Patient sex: M
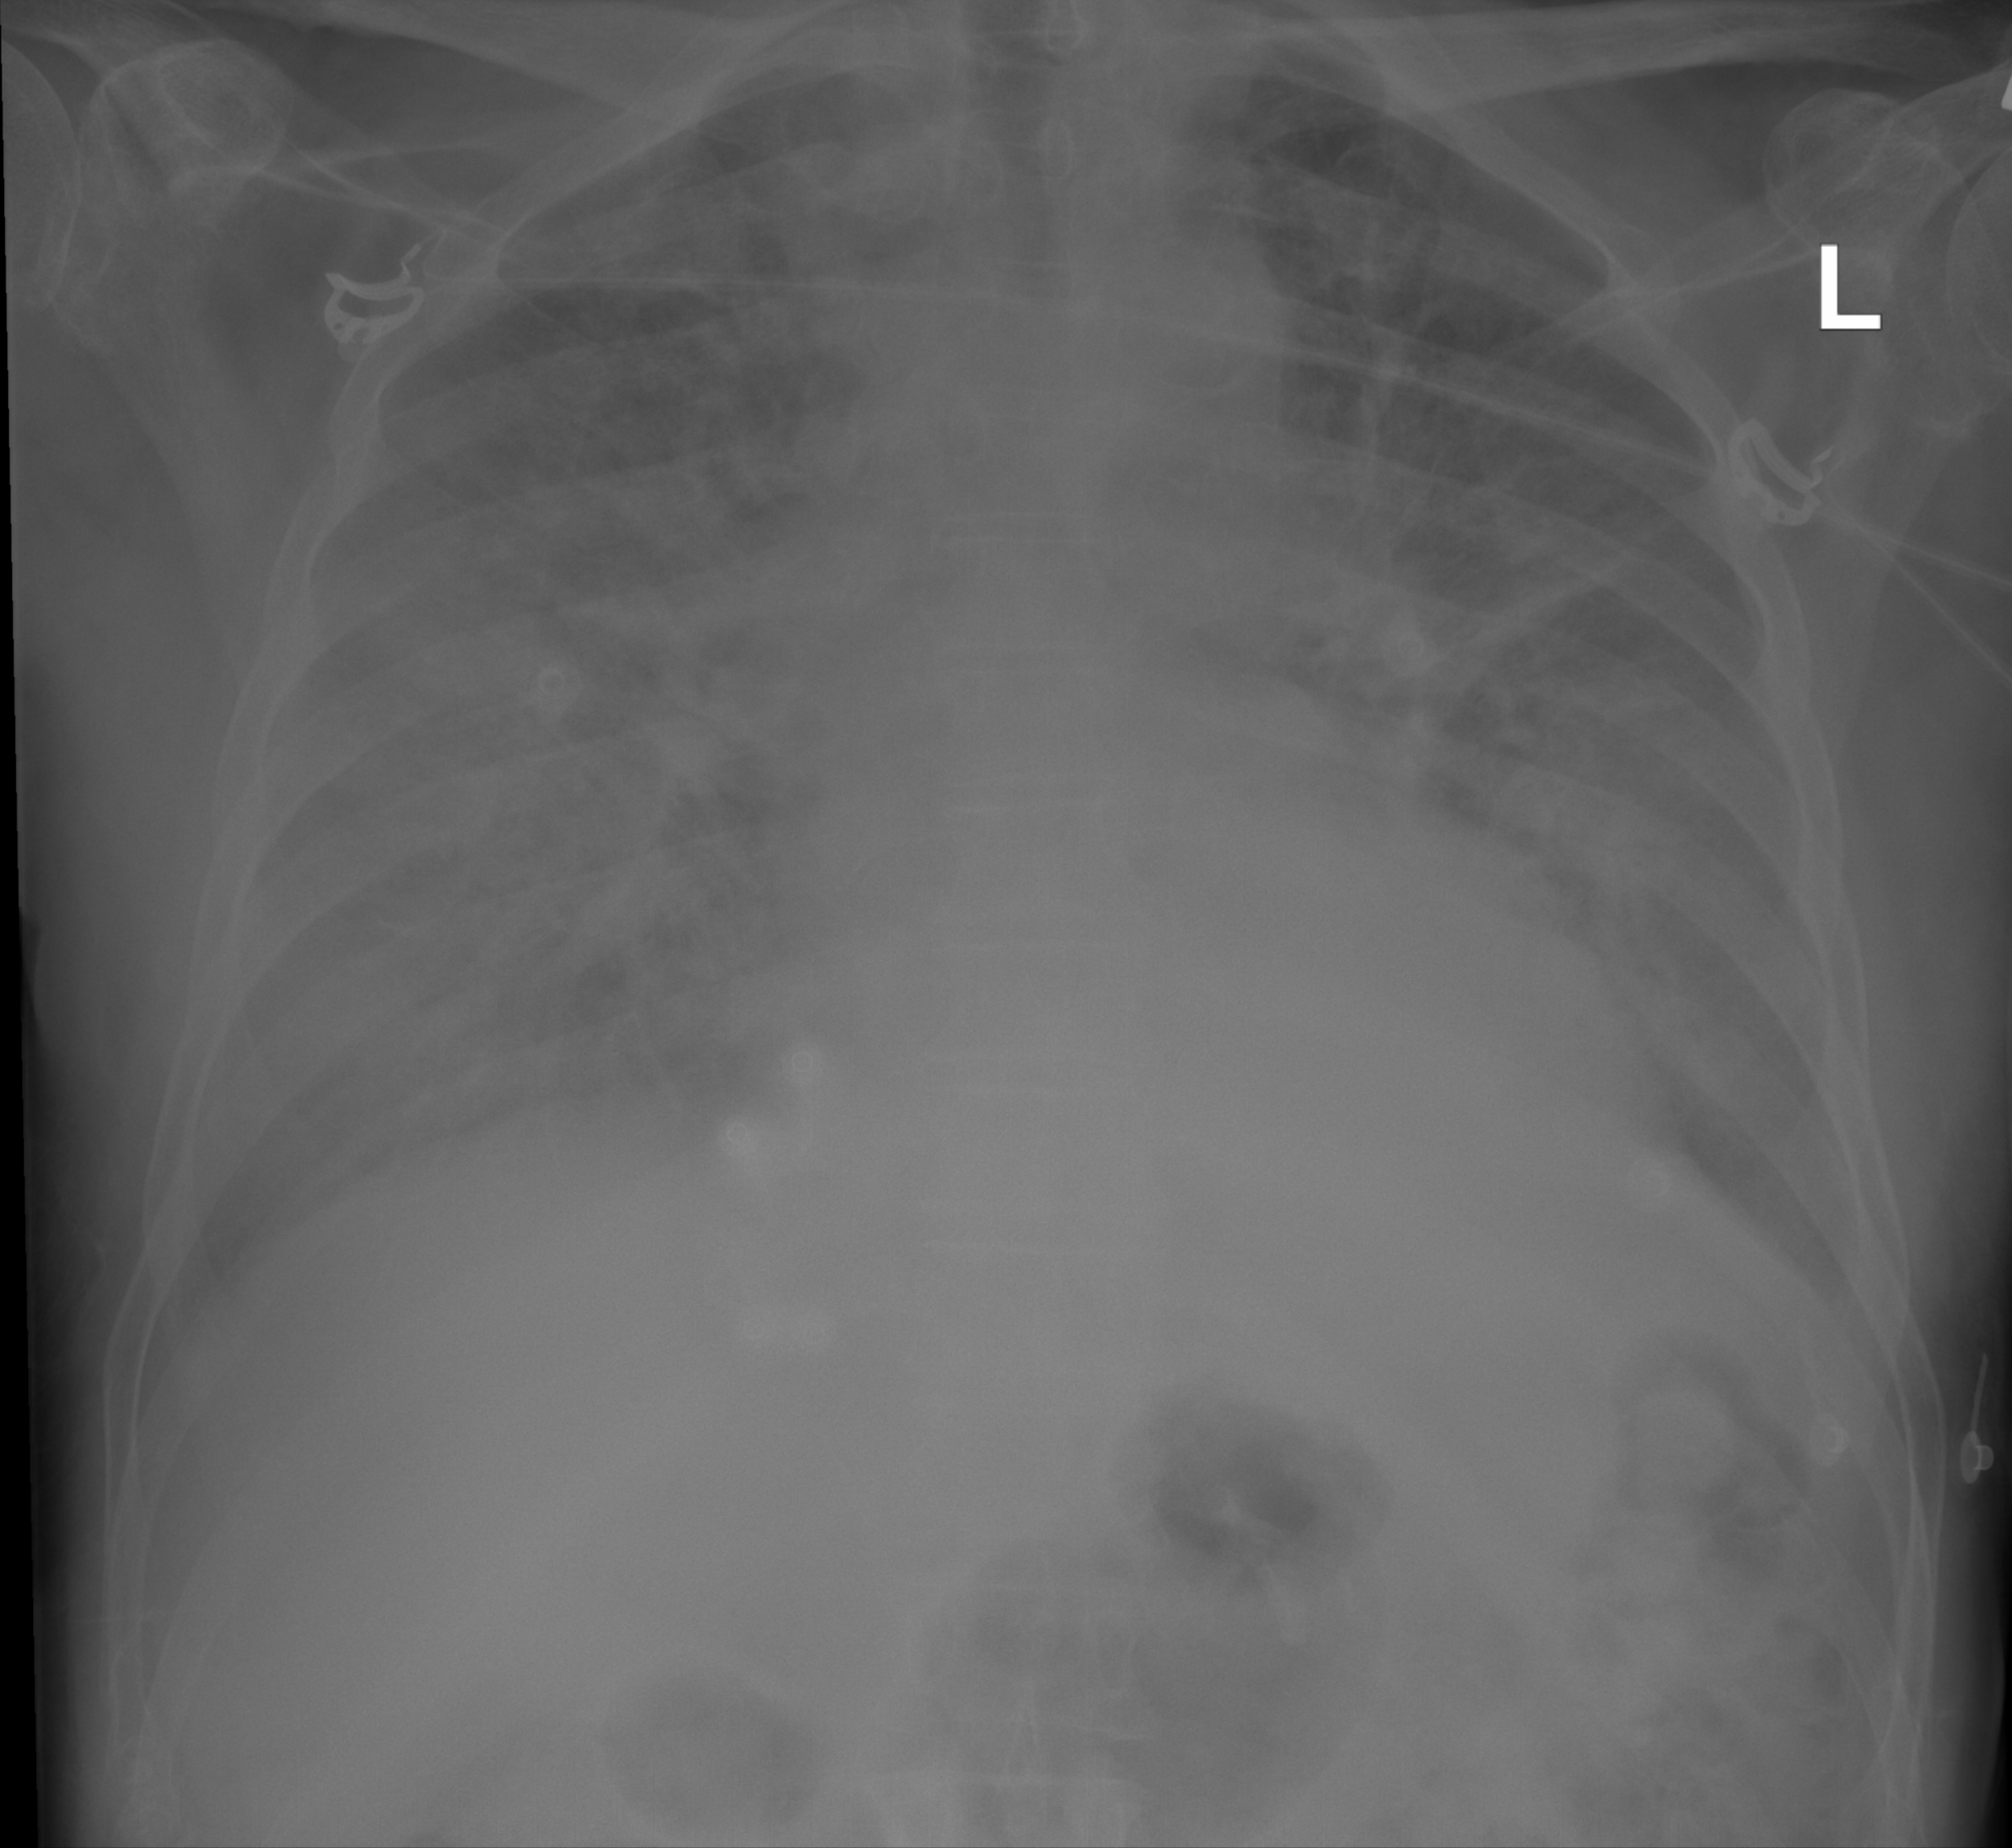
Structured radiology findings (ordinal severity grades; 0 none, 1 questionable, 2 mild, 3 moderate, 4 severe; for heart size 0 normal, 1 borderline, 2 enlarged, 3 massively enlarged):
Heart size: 2
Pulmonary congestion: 3
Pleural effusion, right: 2
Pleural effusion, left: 2
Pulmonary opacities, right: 3
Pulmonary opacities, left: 3
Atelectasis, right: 2
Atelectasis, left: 2